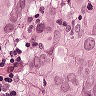
Metastatic tissue present: yes